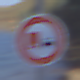
Verkehrszeichen: UeberholverbotKraftfahrzeuge
Umgebung: Outdoor, Nature
Tageszeit: MorningAfternoon
Wetter: Clear
Licht: Natural
Jahreszeit: NotSpecified
Kontrast: HighContrast